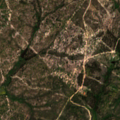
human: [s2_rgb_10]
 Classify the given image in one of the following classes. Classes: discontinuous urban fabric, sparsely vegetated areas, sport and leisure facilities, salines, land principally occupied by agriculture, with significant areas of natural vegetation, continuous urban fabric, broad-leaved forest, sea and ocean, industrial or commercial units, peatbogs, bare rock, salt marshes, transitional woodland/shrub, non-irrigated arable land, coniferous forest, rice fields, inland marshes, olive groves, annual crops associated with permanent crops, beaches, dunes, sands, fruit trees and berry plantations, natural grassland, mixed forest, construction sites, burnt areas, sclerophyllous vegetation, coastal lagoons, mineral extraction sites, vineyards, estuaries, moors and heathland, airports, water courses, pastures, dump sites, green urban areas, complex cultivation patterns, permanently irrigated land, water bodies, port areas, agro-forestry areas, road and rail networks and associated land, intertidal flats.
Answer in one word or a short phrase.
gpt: continuous urban fabric